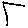
Label: square